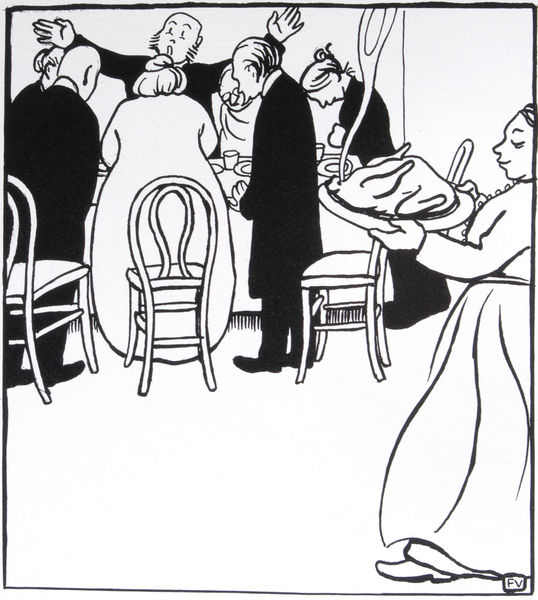
Titel: Karfreitag (protestantisch) oder Der Truthahn, Illustration für die Zeitschrift "Le Canard sauvage", 11. April
Künstler: Félix Vallotton
Standort: Lausanne
Institution: Galerie du Chêne
Schlagwörter: gruppe, mann, vogel, weiß, frauen, menschen, frau, geste, glas, grau, kleid, männer, raum, rücken, schwarz, stuhl, stühle, tisch, zeichnung, zimmer, dame, gürtel, fest, flächig, gesellschaft, herren, anzug, feier, wand, arme, rahmen, stehen, tablett, teller, trauer, hände, rauch, boden, figur, fransen, haare, sessel, schürze, taille, holzschnitt, vallotton, umrisse, valloton, ente, gans, sitze, schuhe, rede, heiß, valotton, grafik, graphik, felix vallotton, dampf, ansprache, essen, frack, karikatur, tafel, dick, jugendstil, salon, sprechen, dienstmädchen, platte, druck, druckgraphik, felix valloton, linolschnitt, schnitt, schwarz-weiss, simplicissimus, comic, illustration, backenbart, kittel, ausgebreitet, beten, gebet, mahlzeit, aufstehen, duft, gedeck, gedeckt, heine, abendessen, bankett, braten, feiertag, gebratene gans, geflügel, gulbrandson, gänsebraten, herrenabend, karfreitag, kellnerin, köchin, mamsell, pope, prediger, prister, servieren, simplicisimus, sschwarz, sthul, theodor heine, thonet, thonet stühle, tischgebet, tischgesellschaft, truthahn, beerdigung, smoking, geier, huhn, oma, pute, mann frau, hühnchen, wisch, bringen, satiere, schwarz und weiß, viren, hähnchen, aufwartung, fv, stühlke, fmänner, essen auftragen, srvieren